Field crop: maize
Growth stage: 1
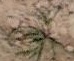
Species: salsola